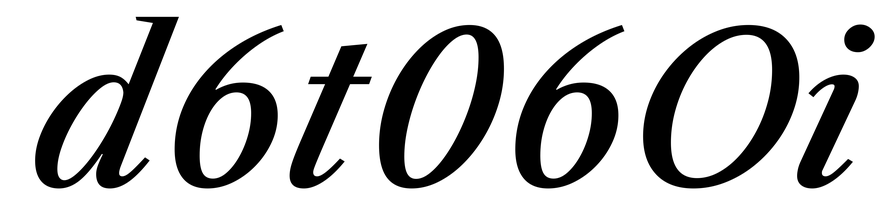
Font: LibreCaslonText-Italic_Medium_Italic